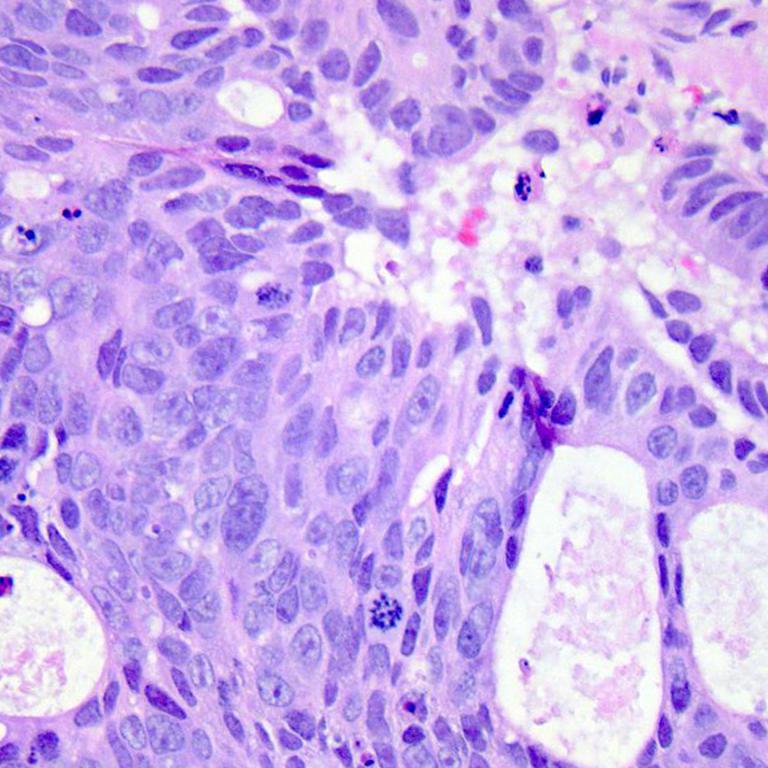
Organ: colon
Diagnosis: adenocarcinomas